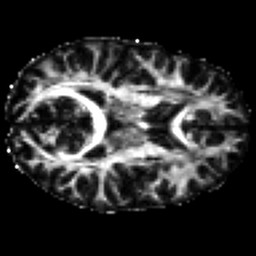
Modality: FA
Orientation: axial
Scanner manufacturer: siemens
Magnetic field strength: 3 T
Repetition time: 7.8 s
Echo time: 0.09 s